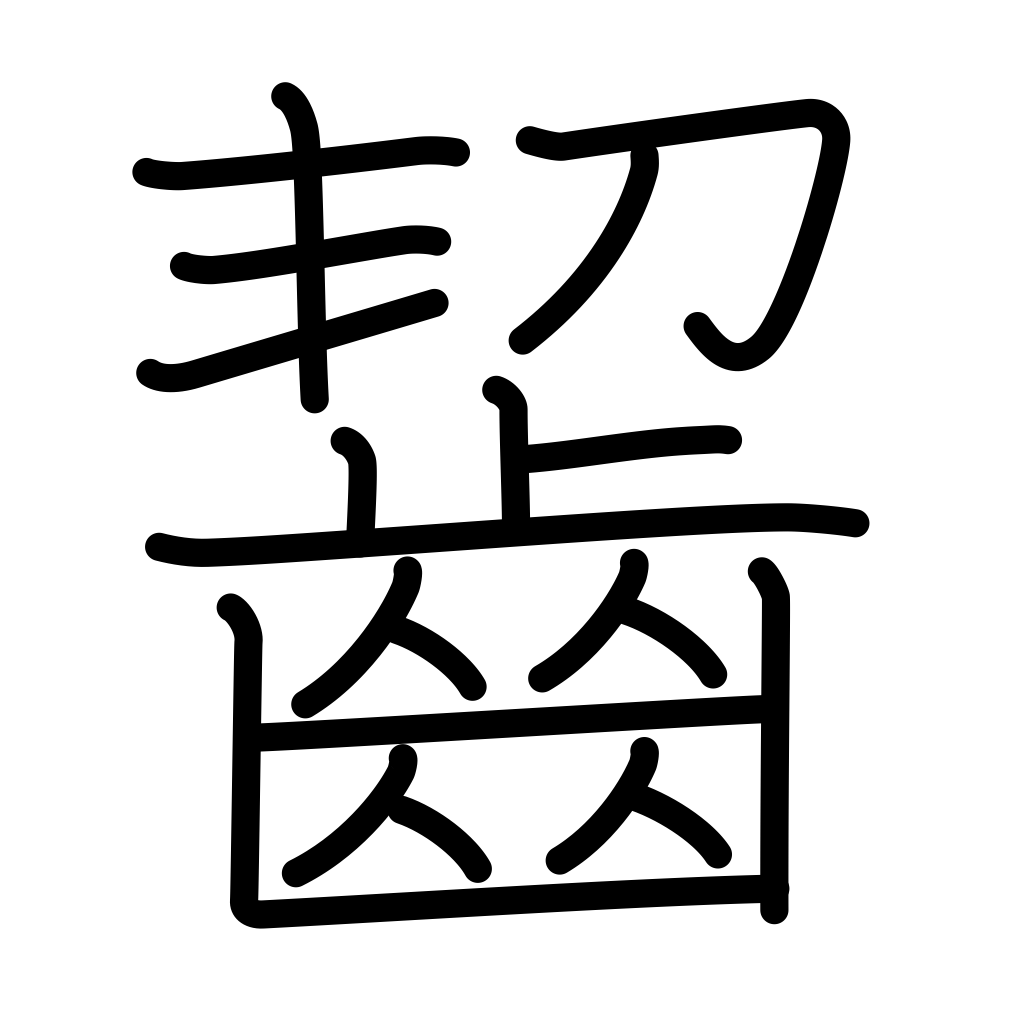
Meaning: gnaw, nibble, munch, have a smattering of